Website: lowes
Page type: customer-info-address
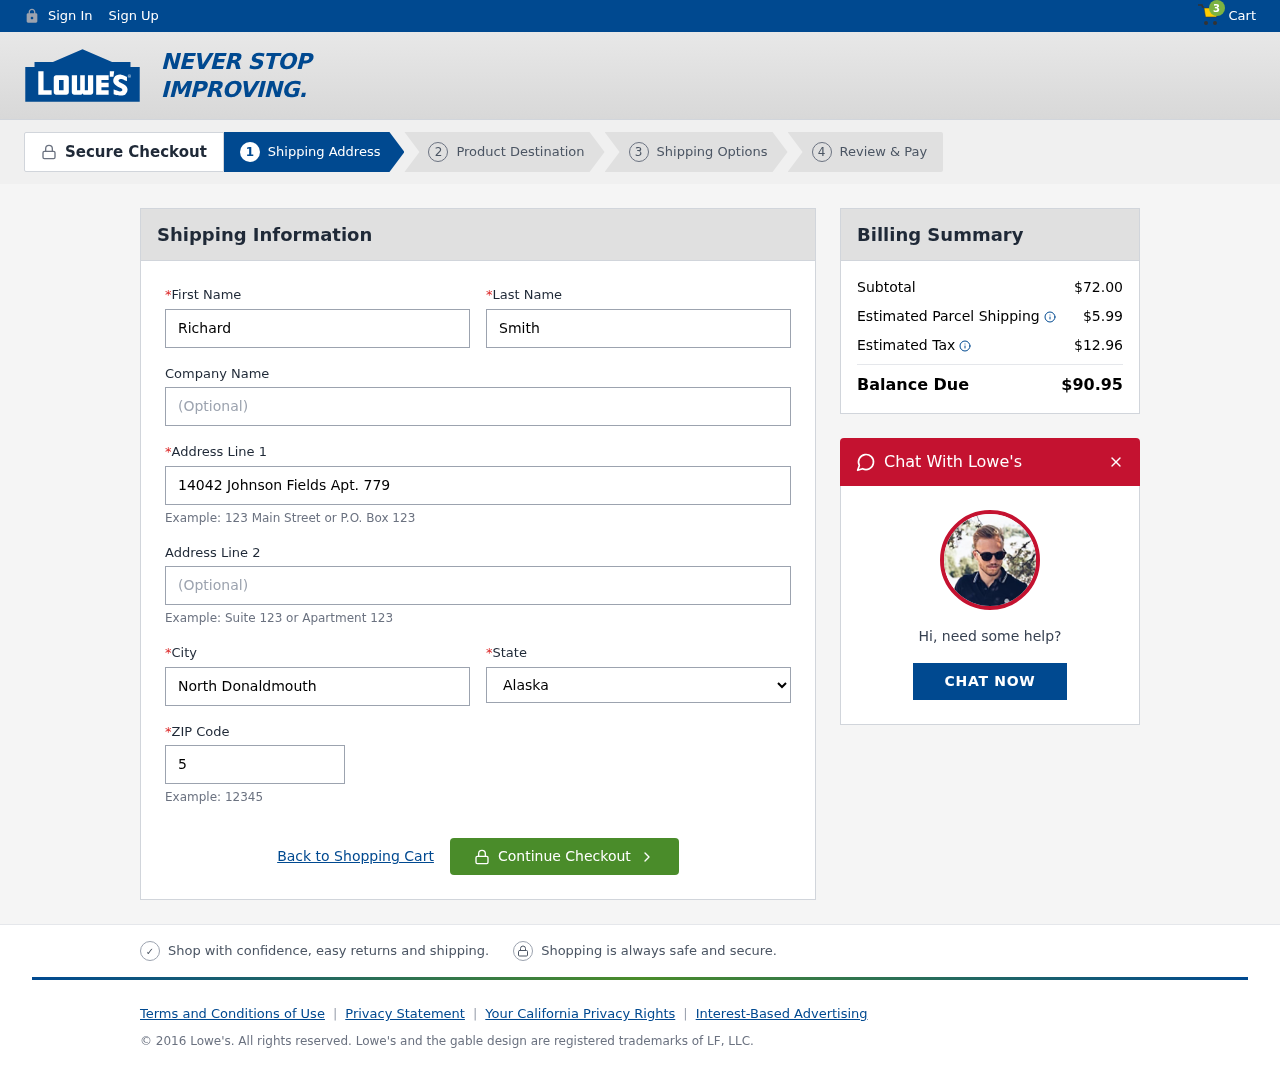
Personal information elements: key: PII_CITY
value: North Donaldmouth
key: PII_FIRSTNAME
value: Richard
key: PII_LASTNAME
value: Smith
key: PII_POSTCODE
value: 58155
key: PII_STATE
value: Alaska
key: PII_STREET
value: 14042 Johnson Fields Apt. 779
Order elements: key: ORDER_NUM_ITEMS
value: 3
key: ORDER_SUBTOTAL
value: $72.00
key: ORDER_SHIPPING_COST
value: $5.99
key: ORDER_TAX
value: $12.96
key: ORDER_TOTAL
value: $90.95